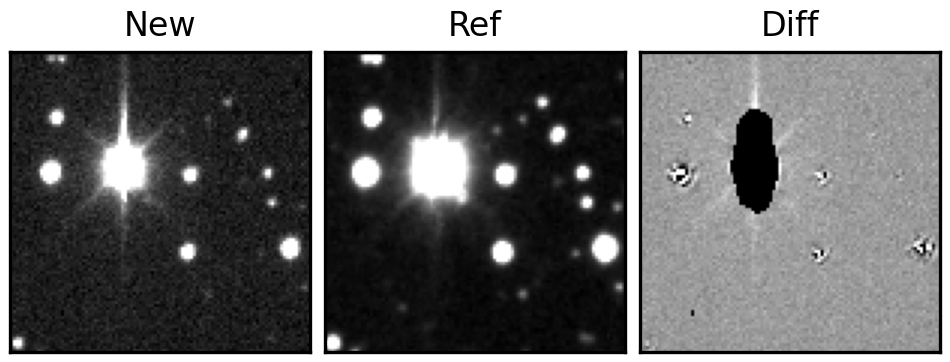
Label: bogus